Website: home-depot
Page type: added-to-cart
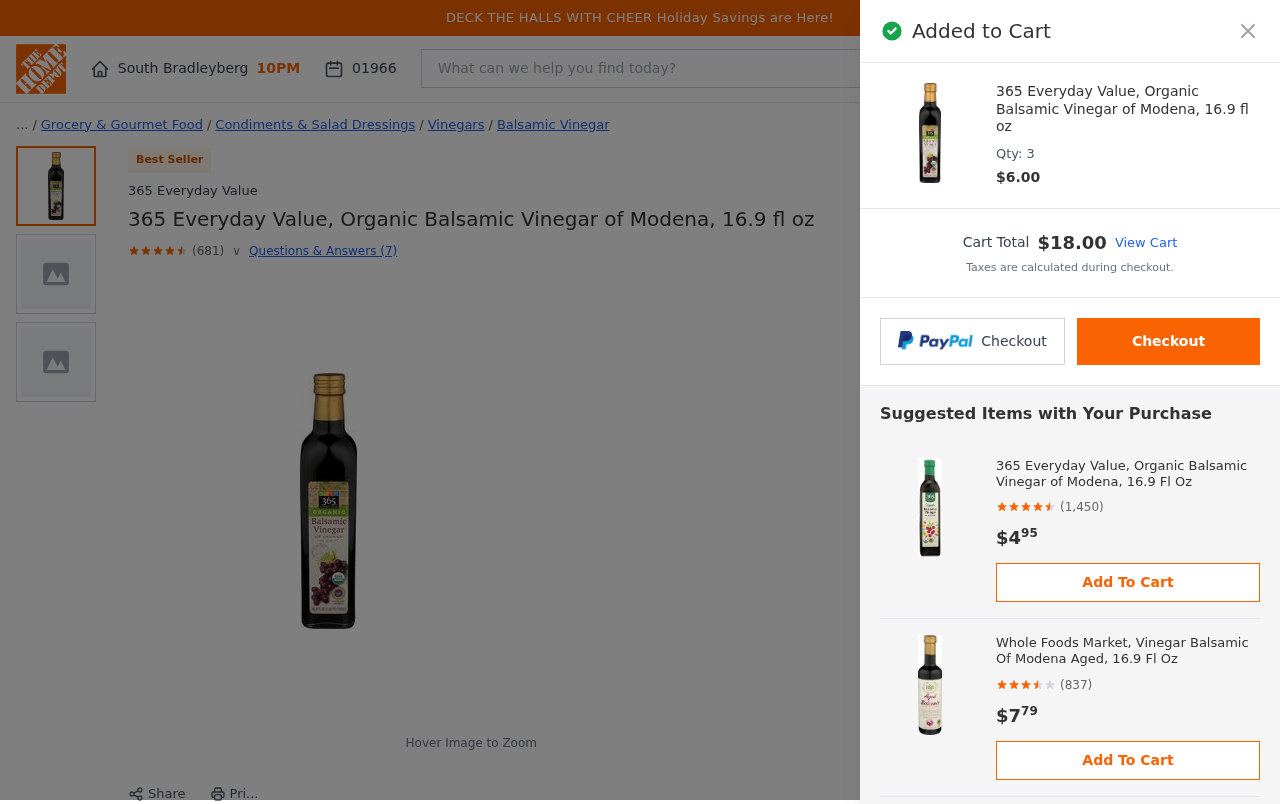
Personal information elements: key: PII_CITY
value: South Bradleyberg
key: PII_POSTCODE
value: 01966
Product elements: key: PRODUCT1_BRAND
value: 365 Everyday Value
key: PRODUCT1_BREADCRUMB
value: Grocery & Gourmet Food
Condiments & Salad Dressings
Vinegars
Balsamic Vinegar
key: PRODUCT1_NAME
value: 365 Everyday Value, Organic Balsamic Vinegar of Modena, 16.9 fl oz
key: PRODUCT1_NUM_RATINGS
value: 681
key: PRODUCT1_PRICE
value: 6
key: PRODUCT1_QUANTITY
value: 3
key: PRODUCT1_RATING
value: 4.5
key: PRODUCT2_NAME
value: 365 Everyday Value, Organic Balsamic Vinegar of Modena, 16.9 Fl Oz
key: PRODUCT2_NUM_RATINGS
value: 1450
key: PRODUCT2_PRICE
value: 4.95
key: PRODUCT2_RATING
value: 4.5
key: PRODUCT3_NAME
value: Whole Foods Market, Vinegar Balsamic Of Modena Aged, 16.9 Fl Oz
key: PRODUCT3_NUM_RATINGS
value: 837
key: PRODUCT3_PRICE
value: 7.79
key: PRODUCT3_RATING
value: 3.8
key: PRODUCT4_NAME
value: Seggiano Balsamic Vinegar of Modena, 8.5 Fluid Ounce
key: PRODUCT4_PRICE
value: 13.79
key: PRODUCT5_NAME
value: Seggiano Organic Aged Balsamic Vinegar of Modena, 8.5 Fluid Ounce
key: PRODUCT5_NUM_RATINGS
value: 55
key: PRODUCT5_PRICE
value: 10.95
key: PRODUCT5_RATING
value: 4.5
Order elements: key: ORDER_TOTAL
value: $18.00
Search elements: key: HEADER_SEARCH
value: What can we help you find today?